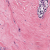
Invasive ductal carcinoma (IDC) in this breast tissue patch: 0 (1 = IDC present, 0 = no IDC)